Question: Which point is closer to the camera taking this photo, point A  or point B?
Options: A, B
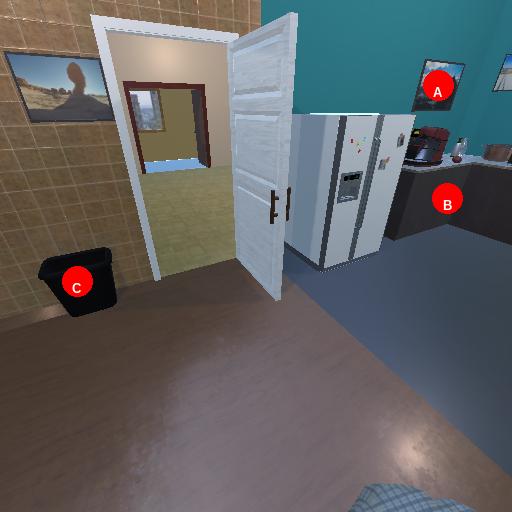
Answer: A